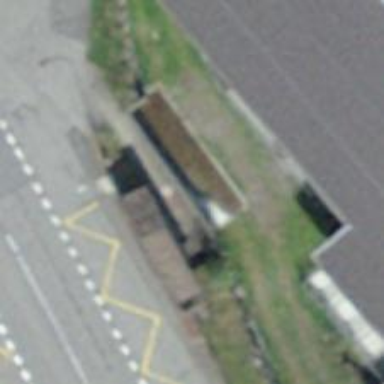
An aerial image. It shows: Bus stop with platform for public transport.